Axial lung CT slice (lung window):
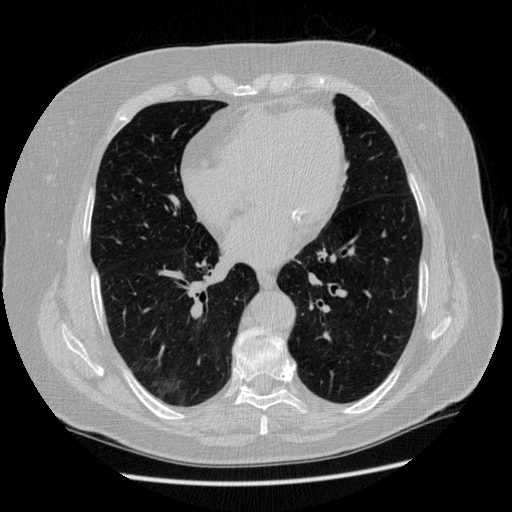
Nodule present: no